Question: When I search the AppEngine Search API, it is only returning 20 results, even though I have 68 items in the index. The reference documentation says it can return up to 10,000 results. How do I return more results?
### Code
'''
public Results<ScoredDocument> search(String q) {
log.severe("Searching with query: " + q);
try {
Results<ScoredDocument> results = getIndex().search(q);
log.severe("results.size:"+results.getNumberReturned());
public Index getIndex() {
IndexSpec indexSpec = IndexSpec.newBuilder().setName("OnixIndex").build();
Index index = SearchServiceFactory.getSearchService().getIndex(indexSpec);
return index;
}
'''
### Log
'''
E 2013-12-03 17:55:49.858
com.mwv.pic.service.SearchService search: Searching with query:
E 2013-12-03 17:55:51.446
com.mwv.pic.service.SearchService search: results.size:20
'''
### Index

### Version
appengine-api-1.0-sdk-1.8.6.jar
### Reference
<URL>
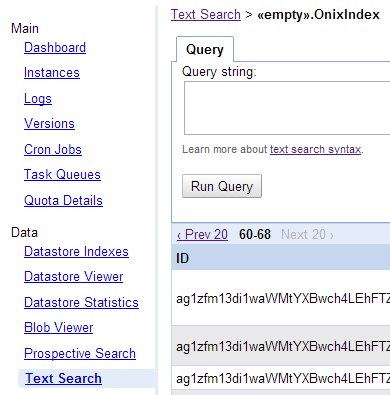
Answer: I guess the number of items in the results has some default pagination. The number you're looking for is 'getNumberFound()' which should contain the expected number of results satisfying the query.